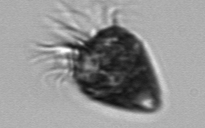
Label: Strombidium_morphotype2